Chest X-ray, PA view. Patient: 64 years old, sex M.
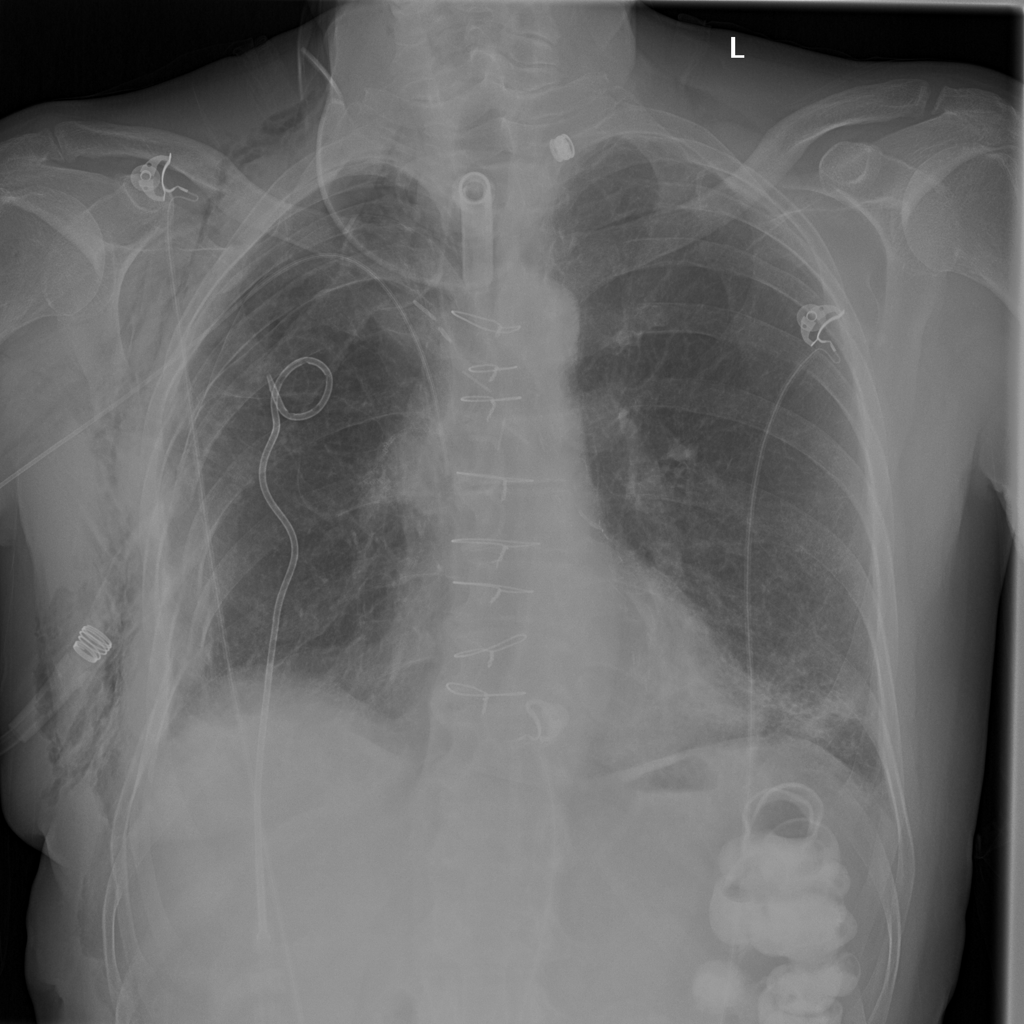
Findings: Emphysema, Pneumothorax